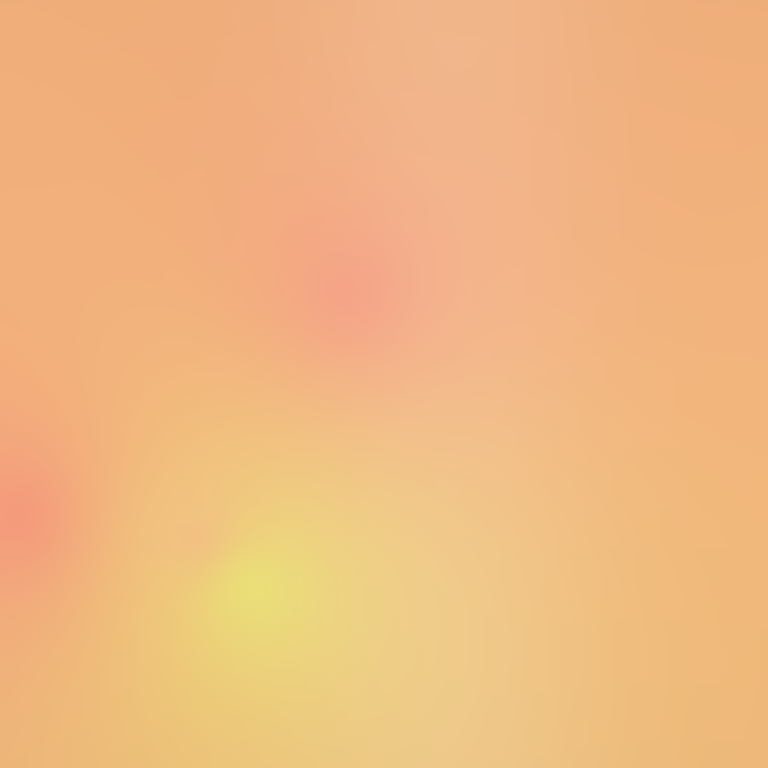
Abstract light effect, smooth gradient from warm peach to soft yellow, serene atmosphere, diffuse glow, no room, no furniture, no objects.